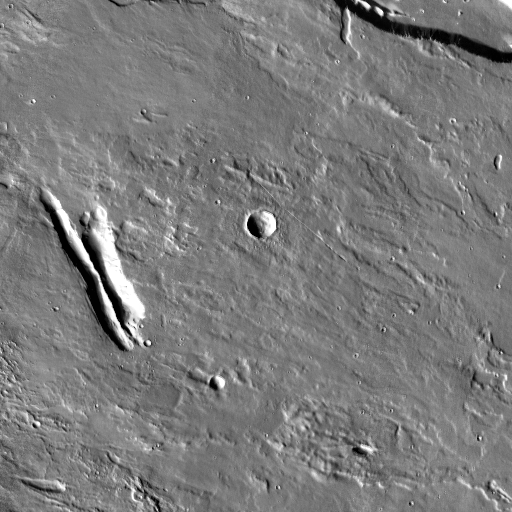
Crater classes present: Background, Other